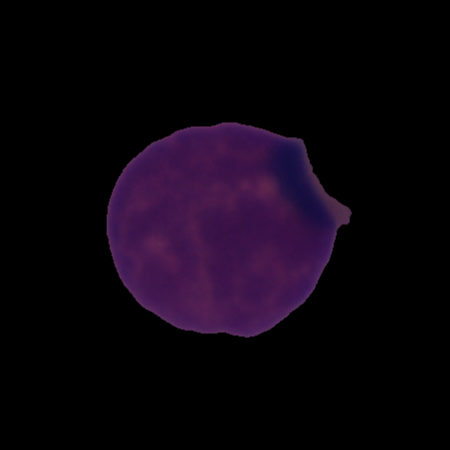
Label: cancer